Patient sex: M
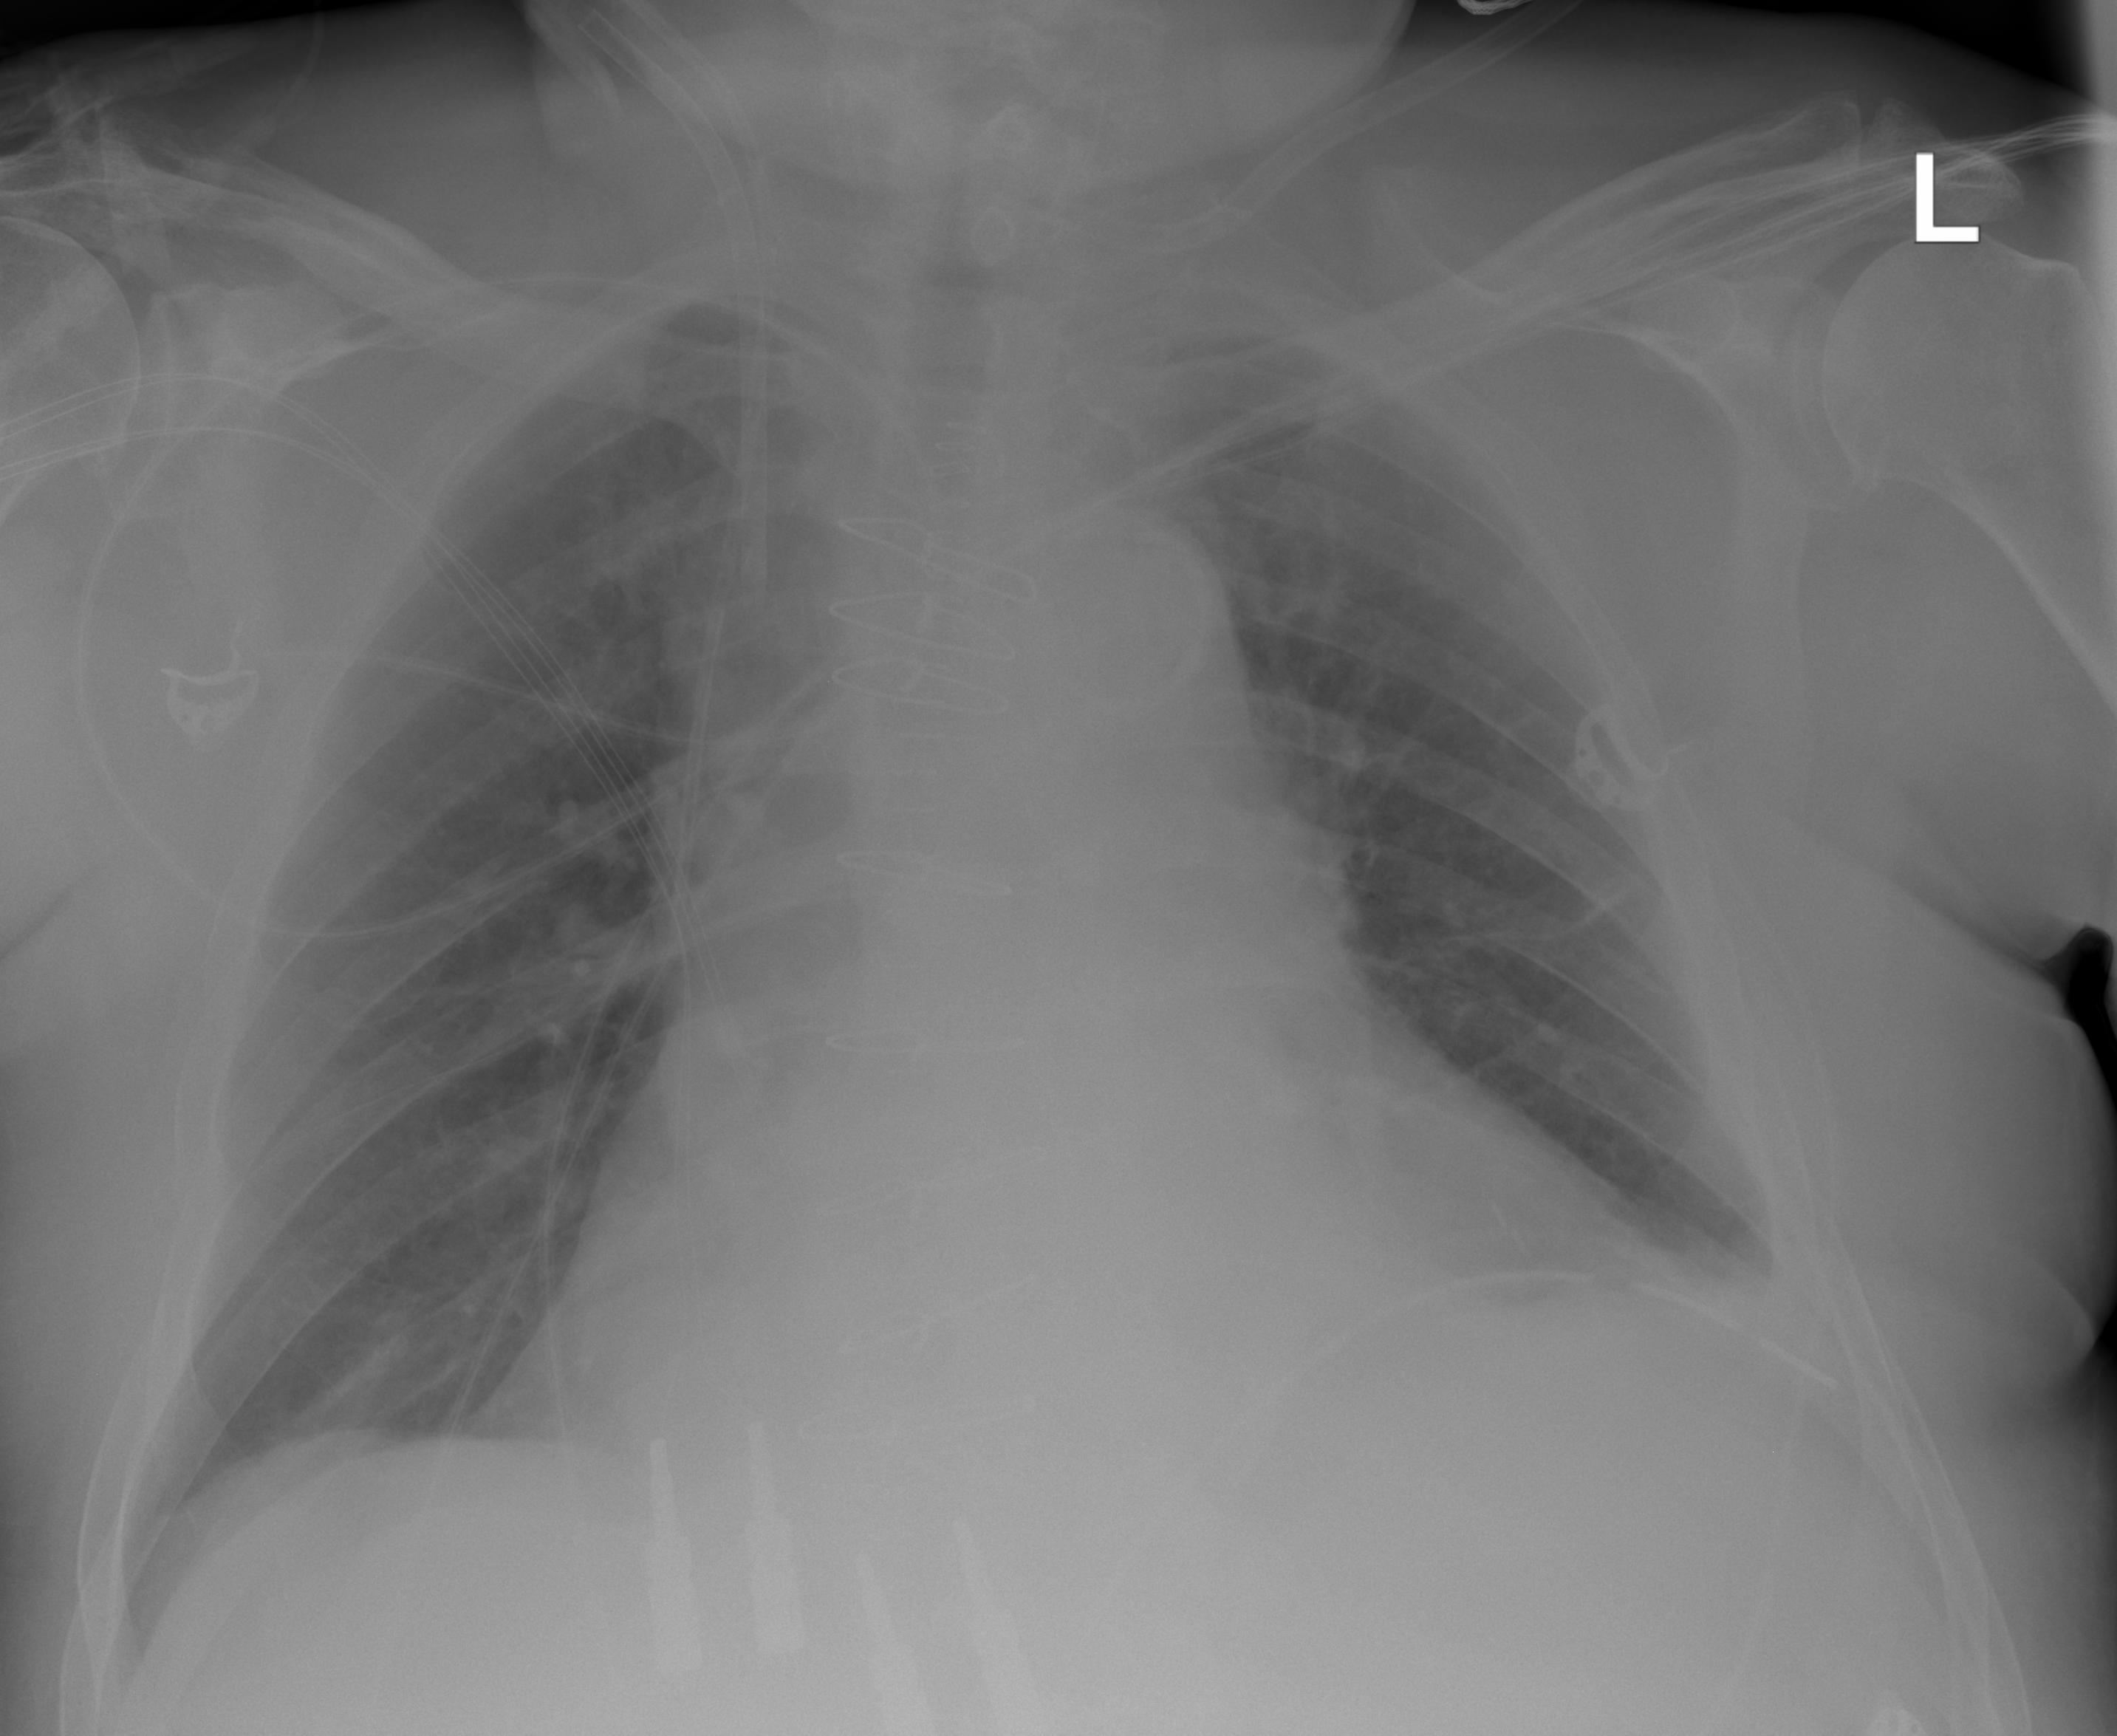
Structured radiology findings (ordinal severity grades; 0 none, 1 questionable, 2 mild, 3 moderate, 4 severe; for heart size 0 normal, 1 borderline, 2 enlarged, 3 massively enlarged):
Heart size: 2
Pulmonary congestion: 1
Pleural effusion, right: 0
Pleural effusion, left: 0
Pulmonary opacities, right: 0
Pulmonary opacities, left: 0
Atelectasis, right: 0
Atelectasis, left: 0